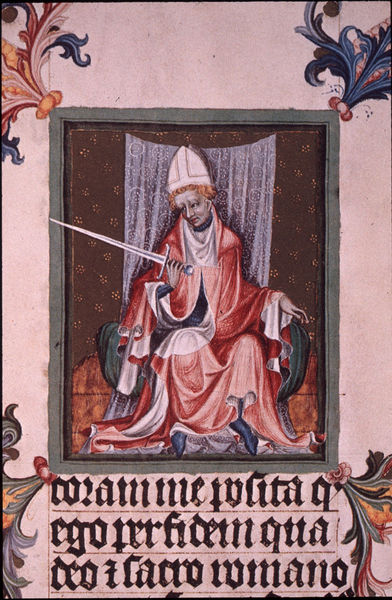
Titel: Die Goldene Bulle
Institution: Wien, Österreichische Nationalbibliothek
Schlagwörter: blau, hand, mann, weiß, grün, sitzen, blumen, braun, fenster, finger, frau, grau, hut, blüte, rot, malerei, ornament, mütze, halten, rahmen, vorhang, gewand, mantel, sessel, sitzend, schrift, papier, schuhe, bischof, kaiser, könig, papst, thron, spitz, tapete, floral, ornamente, robe, buch, rechteck, seite, illustration, schwert, text, herrscher, kardinal, trohn, buchseite, dolch, mittelalter, klerus, mitra, latein, buchmalerei, chrift, vignetten, bischoff, heilger, pabst, pattern, bischif, buchmaleri, etxt, gesaicht